Question: I am working on my website and I tried to style the dropdown so it will look like tab.
I did it but there is problem - somehow there are parts of the border in wrong color - why? (tested in FF, Chorme and IE9)
This is an image of my problem:
This is fiddle of my work:
<URL>
How can I fix it?
Thanks!
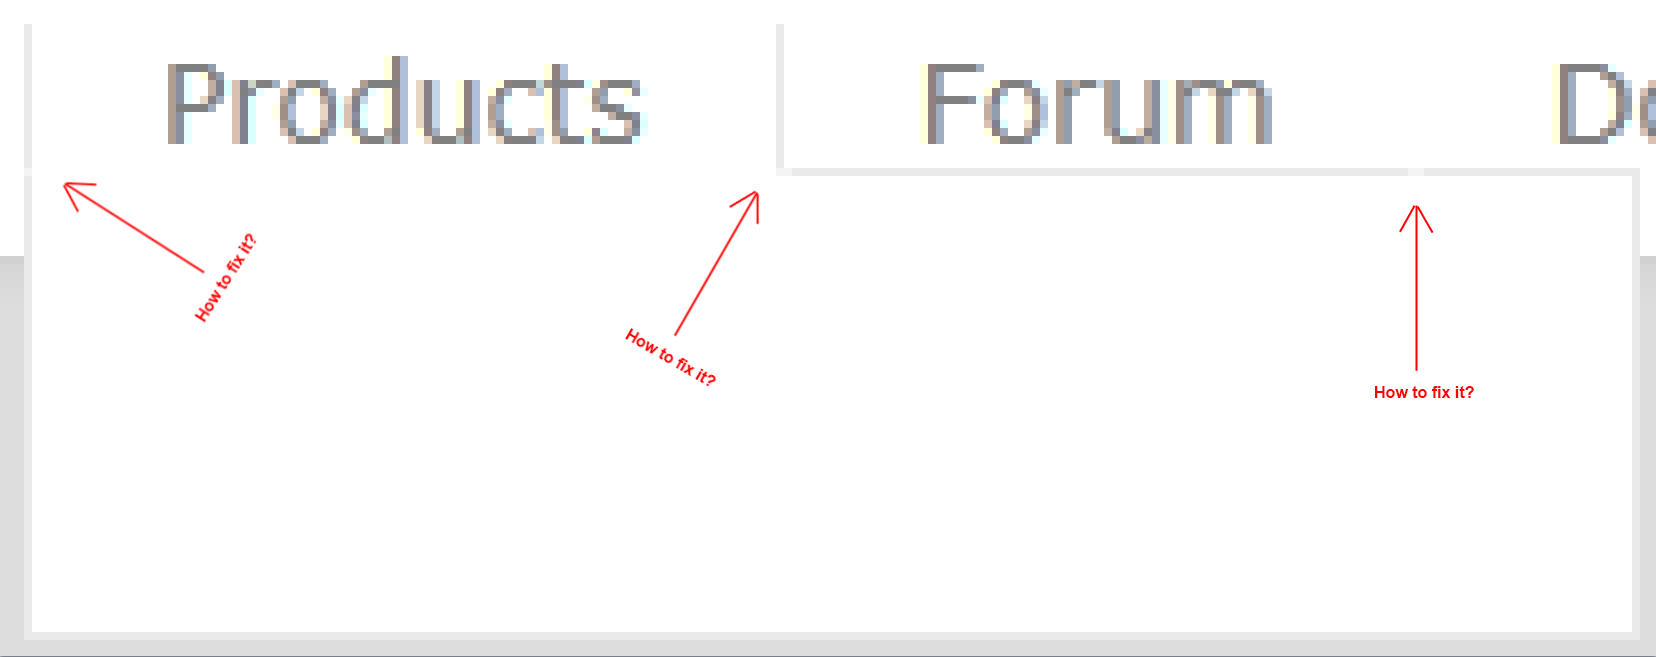
Answer: Suddenly I had an amazing idea and I tried it.
first of all I knew that that problem is the white borders I used.
my idea was: to remove the bottom border I made and instead use background-color - it worked.
here's the new fiddle: <URL>